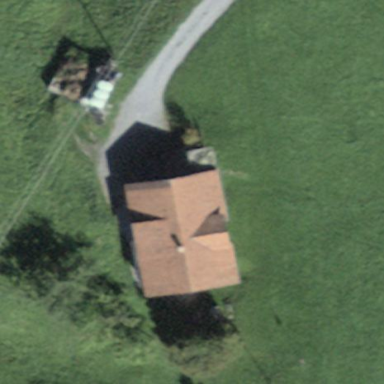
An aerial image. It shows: Farm building.